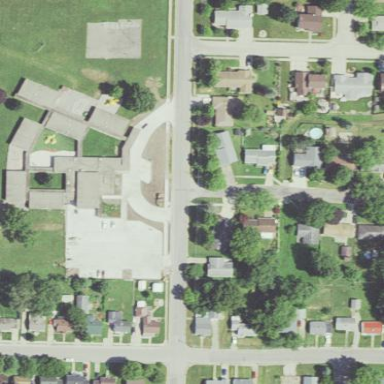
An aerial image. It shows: School.